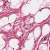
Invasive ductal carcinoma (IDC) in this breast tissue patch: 0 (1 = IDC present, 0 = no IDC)